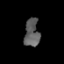
Tissue: prostate
Cell type: T cells
Senescence score: 0.3442
Nuclear area (px): 410
Mean DAPI intensity: 92.976